Question: I have 2 graphs that i am displaying in a view controller.
The y-axis is the time value recorded and x the data, wind lull, gust, average.
My issue is that the data collection in my array is over about a 8-10 hour period. so sometime the first value will be 19:00 at night and the last will be say 05:00 in the morning. Now if i try to put this into a scatterplot, the data will be all over the place, not in sequence. if i just use the arrays index number it plots beautifully, but the data is not always chronological, sometime an hour can go by where there is no data. When i change the y-axis to the time value recorded, i convert to say 19.0 and 5.0 from HH:mm:ss and in example before and the plot is wrong as you can see below. I've added custom labels etc to the y-axis, but need a way to make it linear??

EDIT:
i wish for the x-axis to look as below, except axis numbers running as below when the data has previous day and current day??:
19,20,21,22,23,24,1,2,3,4,5,6
currently i have a customer label loop to do exactly that, but the data still wraps around?
'''
plotSpace.xRange = [CPTPlotRange plotRangeWithLocation:CPTDecimalFromFloat([xFirstEntry integerValue]) length:CPTDecimalFromFloat(10.5)];
plotSpace.yRange = [CPTPlotRange plotRangeWithLocation:CPTDecimalFromFloat(0) length:CPTDecimalFromFloat([yMaxValue integerValue]+12)];
plotSpace.globalXRange = [CPTPlotRange plotRangeWithLocation:CPTDecimalFromDouble([xFirstEntry integerValue]) length:CPTDecimalFromDouble(10.5)];
plotSpace.globalYRange = [CPTPlotRange plotRangeWithLocation:CPTDecimalFromDouble(0) length:CPTDecimalFromDouble([yMaxValue doubleValue]*1.23)];
CPTXYAxisSet *axisSet = (CPTXYAxisSet *)graph.axisSet;
CPTXYAxis *x = axisSet.xAxis;
x.majorIntervalLength = [[NSDecimalNumber decimalNumberWithString:@"1"] decimalValue];
x.axisConstraints = [CPTConstraints constraintWithLowerOffset:0];
x.labelingPolicy = CPTAxisLabelingPolicyNone;
xFirstEntry = [[[changedArray objectAtIndex:0]objectForKey:@"date"] substringFromIndex:11];
xFirstEntry = [xFirstEntry substringToIndex:[xFirstEntry length] - 6];
xLastEntry = [[[changedArray objectAtIndex:changedArray.count-1]objectForKey:@"date"] substringFromIndex:11];
xLastEntry = [xLastEntry substringToIndex:[xLastEntry length] - 6];
NSLog(@"%@ %@", xFirstEntry, xLastEntry);
NSMutableArray *xCustomTickLocations = [[NSMutableArray alloc]init];
NSMutableArray *xCustomAxisLabels = [[NSMutableArray alloc]init];
NSInteger newValue = [xFirstEntry integerValue];
if ([xFirstEntry integerValue] > [xLastEntry integerValue]) {
NSLog(@"gretaer than");
while (newValue <= 24) {
[xCustomTickLocations addObject:[NSDecimalNumber numberWithInt:newValue]];
[xCustomAxisLabels addObject:[NSString stringWithFormat:@"%d",newValue]];
newValue++;
}
newValue = 1;
[xCustomTickLocations addObject:[NSDecimalNumber numberWithInt:newValue]];
[xCustomAxisLabels addObject:[NSString stringWithFormat:@"%d",newValue]];
while (newValue <= [xLastEntry integerValue]+1) {
[xCustomTickLocations addObject:[NSDecimalNumber numberWithInt:newValue]];
[xCustomAxisLabels addObject:[NSString stringWithFormat:@"%d",newValue]];
newValue++;
}
}
else {
NSLog(@"less than");
while (newValue <= [xLastEntry integerValue]+1) {
[xCustomTickLocations addObject:[NSDecimalNumber numberWithInt:newValue]];
[xCustomAxisLabels addObject:[NSString stringWithFormat:@"%d",newValue]];
newValue++;
}
}
NSUInteger XlabelLocation = 0;
CPTMutableTextStyle *xLabelStyle = [CPTMutableTextStyle textStyle];
xLabelStyle.color = [[CPTColor whiteColor] colorWithAlphaComponent:1];
xLabelStyle.fontName = @"Helvetica-Bold";
xLabelStyle.fontSize = 9.0f;
NSMutableArray *XcustomLabels = [NSMutableArray arrayWithCapacity:[xCustomAxisLabels count]];
for (NSNumber *XtickLocation in xCustomTickLocations) {
CPTAxisLabel *newLabel = [[CPTAxisLabel alloc] initWithText: [xCustomAxisLabels objectAtIndex:XlabelLocation++] textStyle:xLabelStyle];
newLabel.tickLocation = [XtickLocation decimalValue];
newLabel.offset = 2;
newLabel.rotation=M_PI_2;
[XcustomLabels addObject:newLabel];
}
x.axisLabels = [NSSet setWithArray:XcustomLabels];
'''
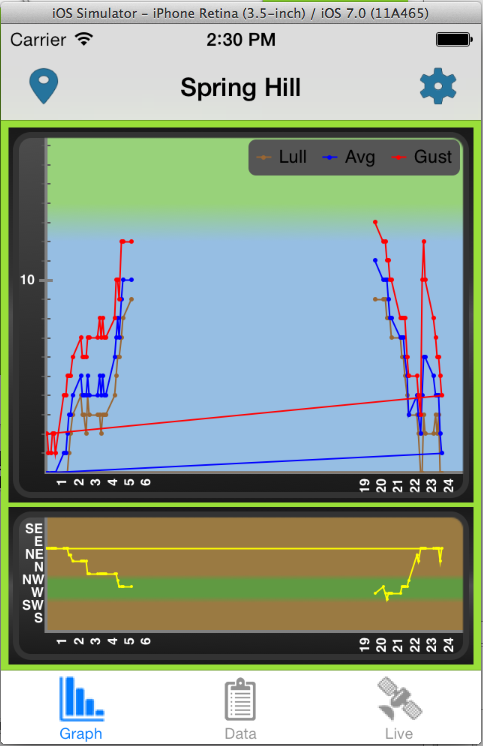
Answer: There are several possible solutions. Which one is easiest depends on how the data is stored and how the user can interact with the plot.
1. You can break the line so it doesn't wrap around like that. Inset a "dummy" data point at an index that falls after your last point in the day and before the first one in the following day. Return nil or NAN for the data values at this index to break the line.
2. Set up the x-axis as a time-scale that starts on one day and ends on the next. Either use one of the formatters built into Core Plot or make custom axis labels to display the times.